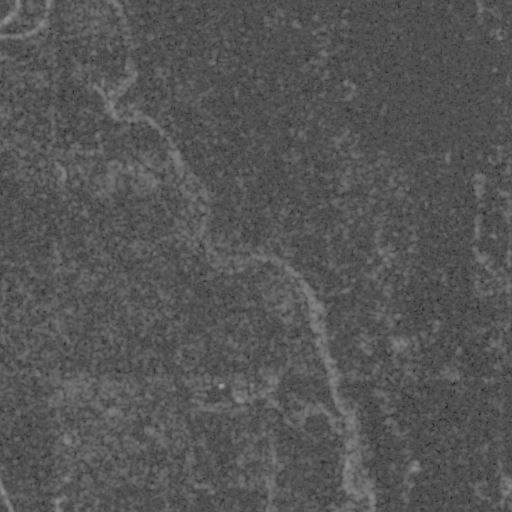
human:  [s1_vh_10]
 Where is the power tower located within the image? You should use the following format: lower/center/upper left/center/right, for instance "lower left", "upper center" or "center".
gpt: The power tower is located in the right of the image.
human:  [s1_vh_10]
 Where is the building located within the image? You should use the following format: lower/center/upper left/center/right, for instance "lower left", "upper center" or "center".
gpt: The building is located in the lower right of the image.
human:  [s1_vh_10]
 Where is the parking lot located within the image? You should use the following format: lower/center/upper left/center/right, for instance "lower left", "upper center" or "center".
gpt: There is no parking lot in the image.

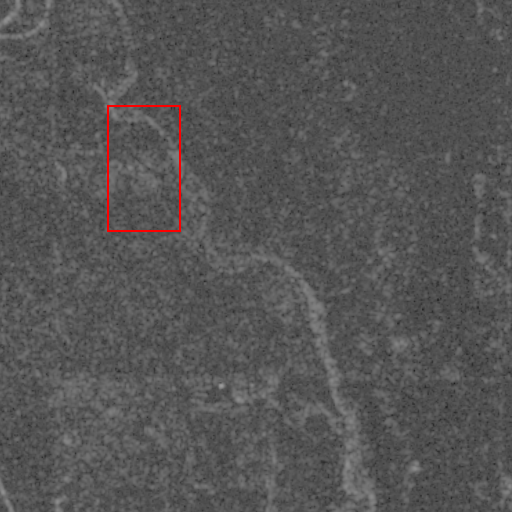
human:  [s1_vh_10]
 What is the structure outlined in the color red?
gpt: There is no red outline.
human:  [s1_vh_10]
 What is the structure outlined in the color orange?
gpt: There is no structure outlined in orange.